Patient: sex F, age 48
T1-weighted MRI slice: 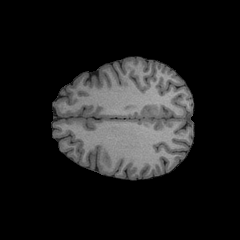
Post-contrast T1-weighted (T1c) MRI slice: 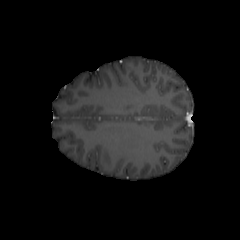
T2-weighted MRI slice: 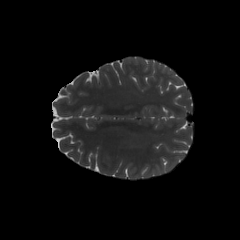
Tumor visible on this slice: no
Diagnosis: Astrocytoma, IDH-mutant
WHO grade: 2